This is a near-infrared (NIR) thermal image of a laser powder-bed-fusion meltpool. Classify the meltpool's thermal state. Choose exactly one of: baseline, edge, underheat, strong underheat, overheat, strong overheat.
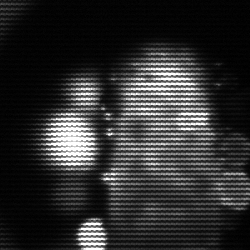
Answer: strong underheat